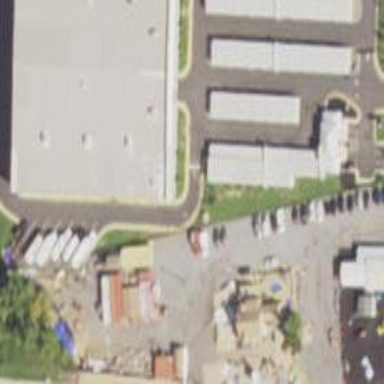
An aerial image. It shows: Building used for storage rental.